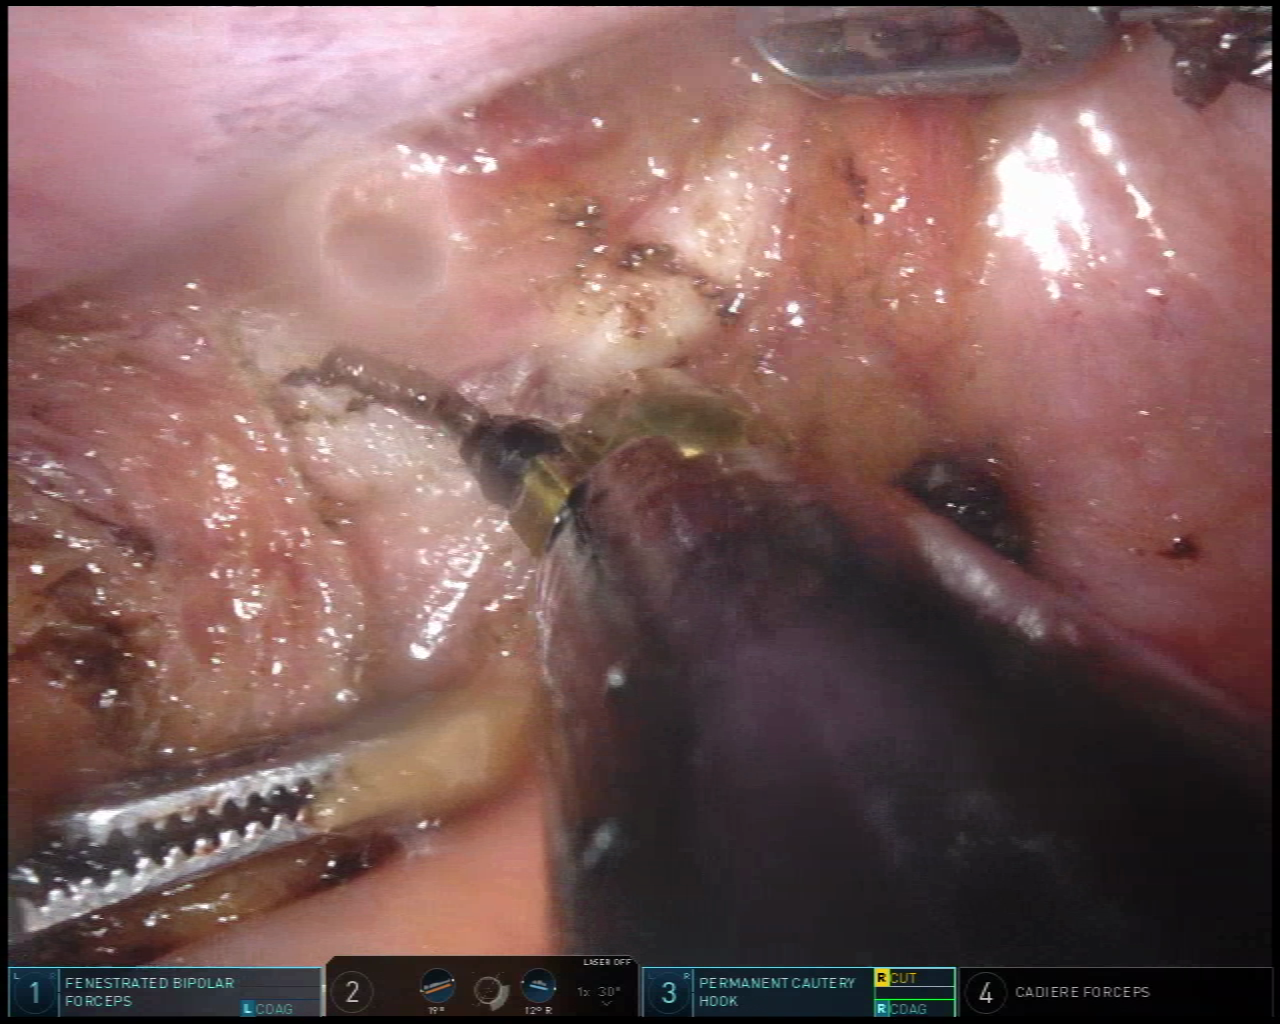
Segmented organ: vesicular_glands
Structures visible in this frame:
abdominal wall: no
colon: no
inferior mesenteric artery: no
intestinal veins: no
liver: no
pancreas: no
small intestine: no
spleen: no
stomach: no
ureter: no
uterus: no
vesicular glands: yes